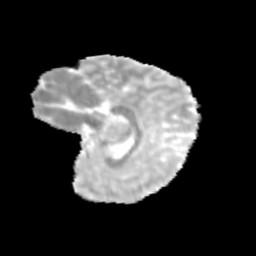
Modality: MD
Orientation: sagittal
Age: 10
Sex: female
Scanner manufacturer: siemens
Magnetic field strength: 3 T
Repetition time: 3.8 s
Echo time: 0.07 s